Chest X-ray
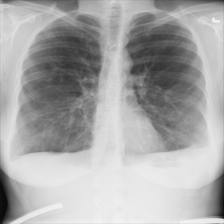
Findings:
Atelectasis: negative
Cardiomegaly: negative
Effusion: negative
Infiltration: negative
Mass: negative
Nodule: negative
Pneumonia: negative
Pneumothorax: negative
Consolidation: negative
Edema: negative
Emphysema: negative
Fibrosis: negative
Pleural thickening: negative
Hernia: negative